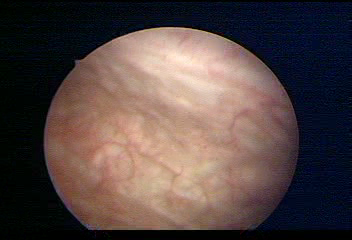
Modality: WLC
Class: Normal mucosa
Bladder cancer association: No